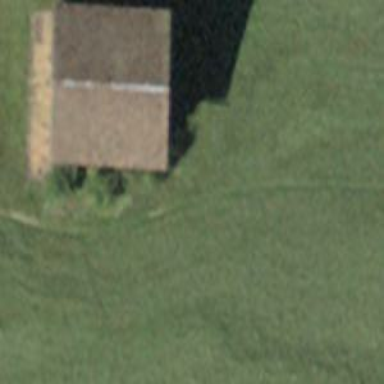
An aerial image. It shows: Grass track.